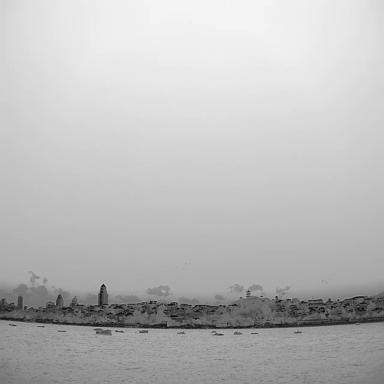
There are ten bulk_carriers in the infrared image.